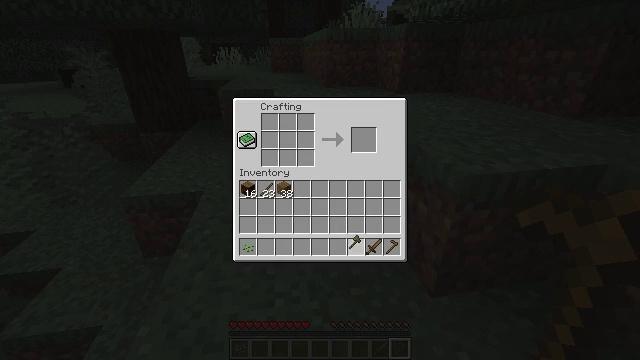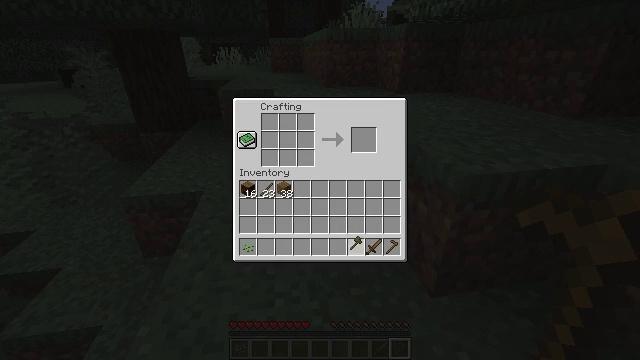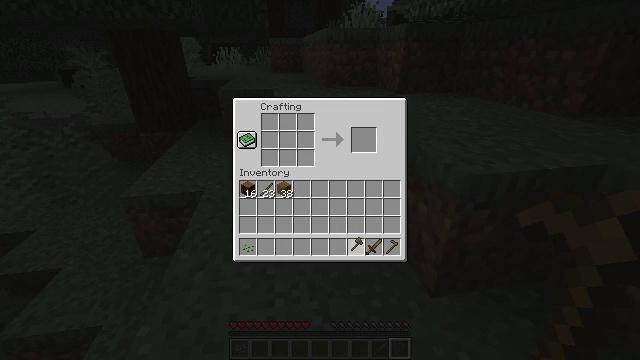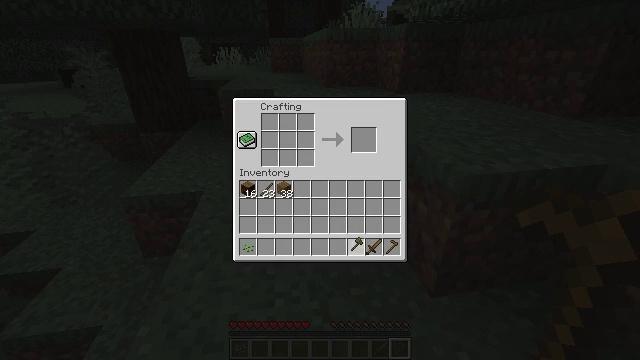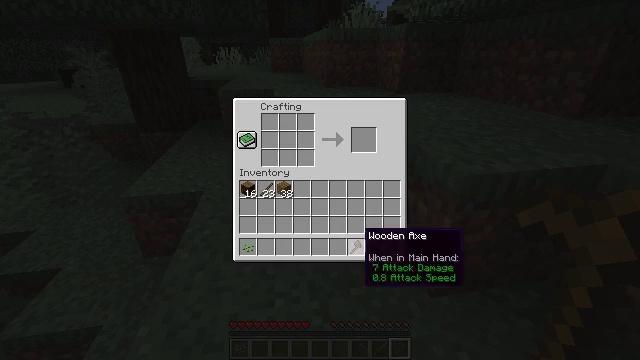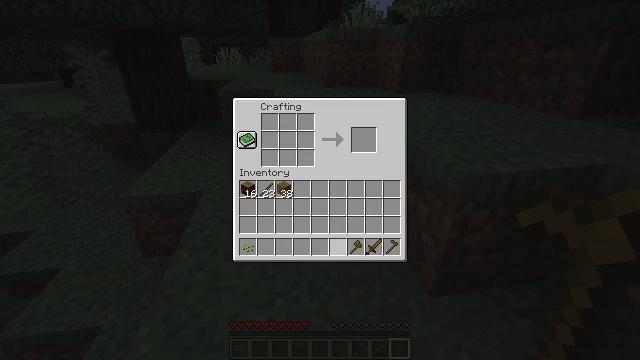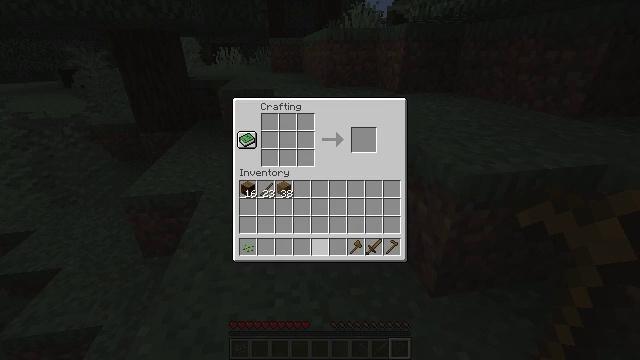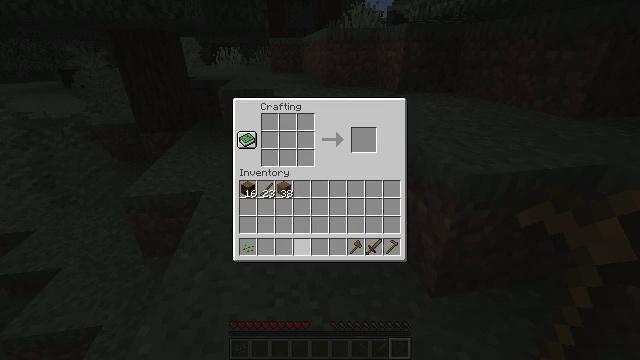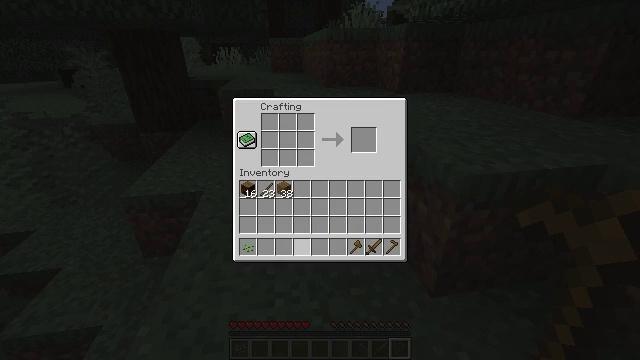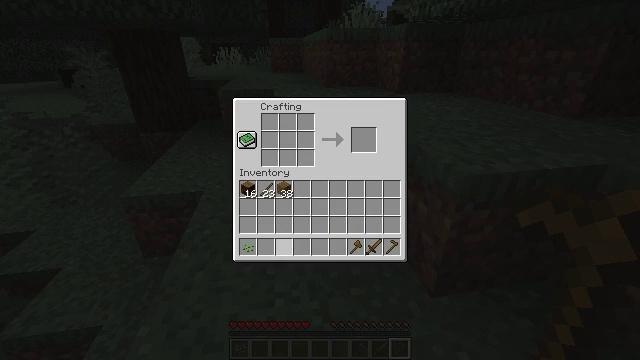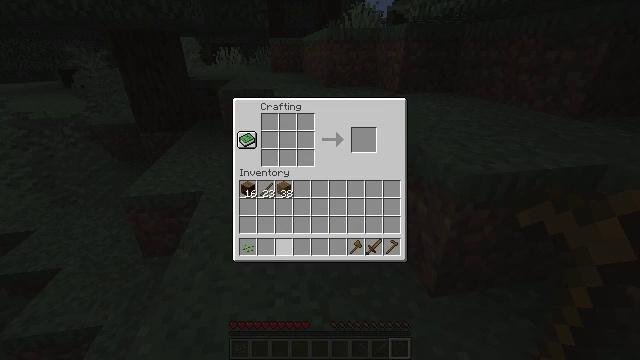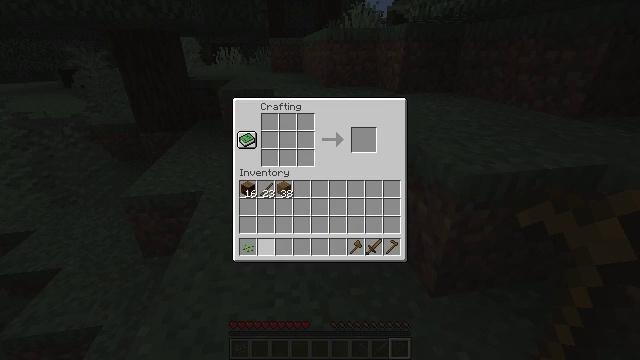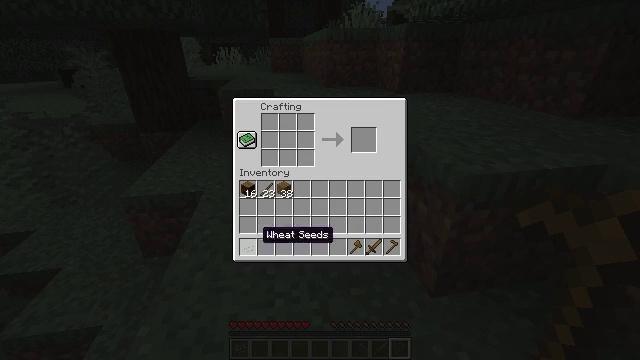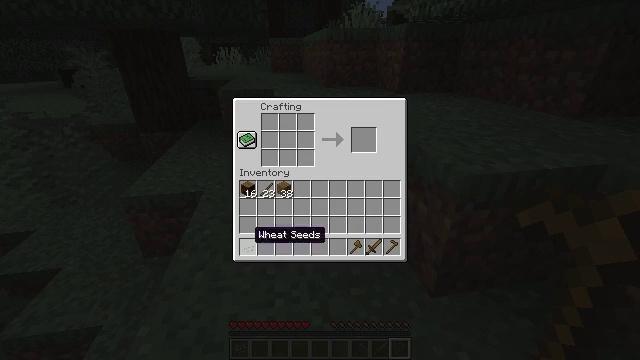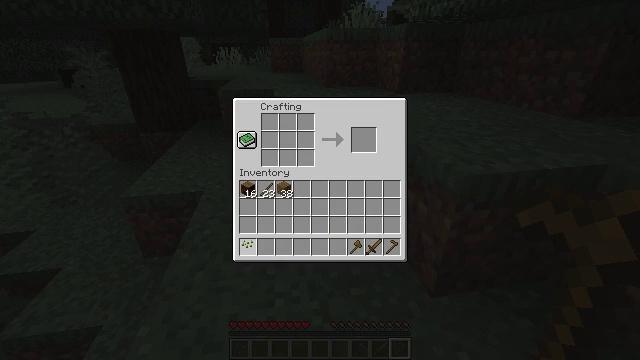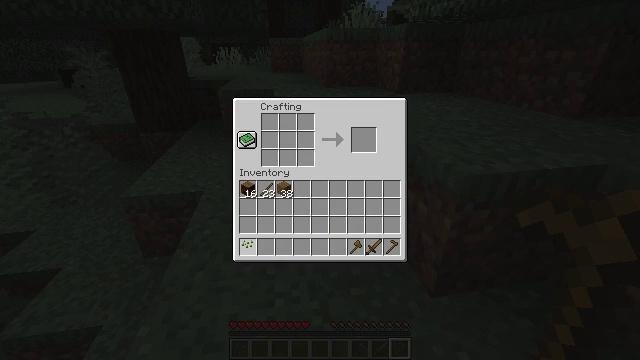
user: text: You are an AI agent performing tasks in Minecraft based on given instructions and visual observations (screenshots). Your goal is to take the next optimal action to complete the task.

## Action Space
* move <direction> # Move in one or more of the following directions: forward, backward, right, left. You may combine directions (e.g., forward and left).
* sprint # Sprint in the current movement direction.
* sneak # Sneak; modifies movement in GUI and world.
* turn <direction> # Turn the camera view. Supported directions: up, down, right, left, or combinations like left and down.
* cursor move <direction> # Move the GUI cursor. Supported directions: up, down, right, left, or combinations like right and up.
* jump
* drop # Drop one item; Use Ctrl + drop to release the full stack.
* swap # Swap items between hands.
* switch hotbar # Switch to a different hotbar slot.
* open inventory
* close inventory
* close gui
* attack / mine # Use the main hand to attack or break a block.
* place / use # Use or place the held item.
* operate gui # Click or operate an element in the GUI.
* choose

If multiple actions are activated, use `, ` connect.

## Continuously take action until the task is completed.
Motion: motion action
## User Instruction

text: Hunt a cow.
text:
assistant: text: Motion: no_op
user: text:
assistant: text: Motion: operate gui
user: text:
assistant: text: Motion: operate gui
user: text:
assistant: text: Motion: no_op
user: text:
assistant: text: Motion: cursor move left
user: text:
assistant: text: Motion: cursor move left
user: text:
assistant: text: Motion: cursor move left
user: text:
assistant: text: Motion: no_op
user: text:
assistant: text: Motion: cursor move left
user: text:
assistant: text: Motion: cursor move left
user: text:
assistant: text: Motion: cursor move left
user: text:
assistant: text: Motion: cursor move left
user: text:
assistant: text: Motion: cursor move left
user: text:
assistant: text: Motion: operate gui
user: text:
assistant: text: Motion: operate gui
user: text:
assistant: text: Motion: cursor move right, operate gui
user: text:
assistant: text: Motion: cursor move right and up
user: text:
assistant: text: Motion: cursor move right and up
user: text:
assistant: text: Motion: no_op
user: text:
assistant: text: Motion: no_op
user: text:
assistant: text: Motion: no_op
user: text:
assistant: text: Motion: no_op
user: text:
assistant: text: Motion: cursor move right
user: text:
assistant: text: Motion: operate gui
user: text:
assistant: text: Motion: operate gui
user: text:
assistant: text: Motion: operate gui
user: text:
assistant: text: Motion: no_op
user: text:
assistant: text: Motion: no_op
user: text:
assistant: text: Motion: no_op
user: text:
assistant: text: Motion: no_op